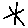
Label: line